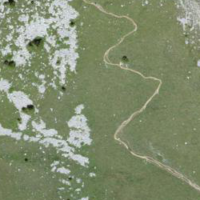
EUNIS habitat code: 23
Species observed at this site:
Juniperus communis